Question: I update my Mac to 1.9.4 and install Xcode 6, I created a new project and copy 'UIBubbleTable' source from the project which I used this library before and still work fine according to my last time check.
The old project works fine with this library, but new project gets error.

I've added every requires framework but still error.
Here are my error logs, please help.
'''
CompileC /Users/vietnguyen/Library/Developer/Xcode/DerivedData/Troll_Kitty-gggxclyccrfjrdfavpkgnqibgoth/Build/Intermediates/Troll\ Kitty.build/Debug-iphoneos/Troll\ Kitty.build/Objects-normal/armv7/NSBubbleData.o Troll\ Kitty/NSBubbleData.m normal armv7 objective-c com.apple.compilers.llvm.clang.1_0.compiler
cd "/Users/vietnguyen/Desktop/Troll Kitty/Troll Kitty"
export LANG=en_US.US-ASCII
export PATH="/Applications/Xcode.app/Contents/Developer/Platforms/iPhoneOS.platform/Developer/usr/bin:/Applications/Xcode.app/Contents/Developer/usr/bin:/usr/bin:/bin:/usr/sbin:/sbin"
/Applications/Xcode.app/Contents/Developer/Toolchains/XcodeDefault.xctoolchain/usr/bin/clang -x objective-c -arch armv7 -fmessage-length=0 -fdiagnostics-show-note-include-stack -fmacro-backtrace-limit=0 -std=gnu99 -fobjc-arc -Wno-trigraphs -fpascal-strings -O0 -Wno-missing-field-initializers -Wno-missing-prototypes -Werror=return-type -Wunreachable-code -Wno-implicit-atomic-properties -Werror=deprecated-objc-isa-usage -Werror=objc-root-class -Wno-receiver-is-weak -Wno-arc-repeated-use-of-weak -Wduplicate-method-match -Wno-missing-braces -Wparentheses -Wswitch -Wunused-function -Wno-unused-label -Wno-unused-parameter -Wunused-variable -Wunused-value -Wempty-body -Wconditional-uninitialized -Wno-unknown-pragmas -Wno-shadow -Wno-four-char-constants -Wno-conversion -Wconstant-conversion -Wint-conversion -Wbool-conversion -Wenum-conversion -Wshorten-64-to-32 -Wpointer-sign -Wno-newline-eof -Wno-selector -Wno-strict-selector-match -Wundeclared-selector -Wno-deprecated-implementations -DDEBUG=1 -DOBJC_OLD_DISPATCH_PROTOTYPES=0 -isysroot /Applications/Xcode.app/Contents/Developer/Platforms/iPhoneOS.platform/Developer/SDKs/iPhoneOS8.0.sdk -fstrict-aliasing -Wprotocol -Wdeprecated-declarations -g -Wno-sign-conversion -miphoneos-version-min=7.1 -iquote /Users/vietnguyen/Library/Developer/Xcode/DerivedData/Troll_Kitty-gggxclyccrfjrdfavpkgnqibgoth/Build/Intermediates/Troll\ Kitty.build/Debug-iphoneos/Troll\ Kitty.build/Troll\ Kitty-generated-files.hmap -I/Users/vietnguyen/Library/Developer/Xcode/DerivedData/Troll_Kitty-gggxclyccrfjrdfavpkgnqibgoth/Build/Intermediates/Troll\ Kitty.build/Debug-iphoneos/Troll\ Kitty.build/Troll\ Kitty-own-target-headers.hmap -I/Users/vietnguyen/Library/Developer/Xcode/DerivedData/Troll_Kitty-gggxclyccrfjrdfavpkgnqibgoth/Build/Intermediates/Troll\ Kitty.build/Debug-iphoneos/Troll\ Kitty.build/Troll\ Kitty-all-target-headers.hmap -iquote /Users/vietnguyen/Library/Developer/Xcode/DerivedData/Troll_Kitty-gggxclyccrfjrdfavpkgnqibgoth/Build/Intermediates/Troll\ Kitty.build/Debug-iphoneos/Troll\ Kitty.build/Troll\ Kitty-project-headers.hmap -I/Users/vietnguyen/Library/Developer/Xcode/DerivedData/Troll_Kitty-gggxclyccrfjrdfavpkgnqibgoth/Build/Products/Debug-iphoneos/include -I/Applications/Xcode.app/Contents/Developer/Toolchains/XcodeDefault.xctoolchain/usr/include -I/Users/vietnguyen/Library/Developer/Xcode/DerivedData/Troll_Kitty-gggxclyccrfjrdfavpkgnqibgoth/Build/Intermediates/Troll\ Kitty.build/Debug-iphoneos/Troll\ Kitty.build/DerivedSources/armv7 -I/Users/vietnguyen/Library/Developer/Xcode/DerivedData/Troll_Kitty-gggxclyccrfjrdfavpkgnqibgoth/Build/Intermediates/Troll\ Kitty.build/Debug-iphoneos/Troll\ Kitty.build/DerivedSources -F/Users/vietnguyen/Library/Developer/Xcode/DerivedData/Troll_Kitty-gggxclyccrfjrdfavpkgnqibgoth/Build/Products/Debug-iphoneos -MMD -MT dependencies -MF /Users/vietnguyen/Library/Developer/Xcode/DerivedData/Troll_Kitty-gggxclyccrfjrdfavpkgnqibgoth/Build/Intermediates/Troll\ Kitty.build/Debug-iphoneos/Troll\ Kitty.build/Objects-normal/armv7/NSBubbleData.d --serialize-diagnostics /Users/vietnguyen/Library/Developer/Xcode/DerivedData/Troll_Kitty-gggxclyccrfjrdfavpkgnqibgoth/Build/Intermediates/Troll\ Kitty.build/Debug-iphoneos/Troll\ Kitty.build/Objects-normal/armv7/NSBubbleData.dia -c /Users/vietnguyen/Desktop/Troll\ Kitty/Troll\ Kitty/Troll\ Kitty/NSBubbleData.m -o /Users/vietnguyen/Library/Developer/Xcode/DerivedData/Troll_Kitty-gggxclyccrfjrdfavpkgnqibgoth/Build/Intermediates/Troll\ Kitty.build/Debug-iphoneos/Troll\ Kitty.build/Objects-normal/armv7/NSBubbleData.o
In file included from /Users/vietnguyen/Desktop/Troll Kitty/Troll Kitty/Troll Kitty/NSBubbleData.m:11:
/Users/vietnguyen/Desktop/Troll Kitty/Troll Kitty/Troll Kitty/NSBubbleData.h:23:41: error: unknown type name 'UIView'
@property (readonly, nonatomic, strong) UIView *view;
^
/Users/vietnguyen/Desktop/Troll Kitty/Troll Kitty/Troll Kitty/NSBubbleData.h:23:1: error: property with 'retain (or strong)' attribute must be of object type
@property (readonly, nonatomic, strong) UIView *view;
^
/Users/vietnguyen/Desktop/Troll Kitty/Troll Kitty/Troll Kitty/NSBubbleData.h:24:33: error: unknown type name 'UIEdgeInsets'
@property (readonly, nonatomic) UIEdgeInsets insets;
^
/Users/vietnguyen/Desktop/Troll Kitty/Troll Kitty/Troll Kitty/NSBubbleData.h:25:31: error: unknown type name 'UIImage'
@property (nonatomic, strong) UIImage *avatar;
^
/Users/vietnguyen/Desktop/Troll Kitty/Troll Kitty/Troll Kitty/NSBubbleData.h:25:1: error: property with 'retain (or strong)' attribute must be of object type
@property (nonatomic, strong) UIImage *avatar;
^
/Users/vietnguyen/Desktop/Troll Kitty/Troll Kitty/Troll Kitty/NSBubbleData.h:27:31: error: unknown type name 'UIImageView'
@property (nonatomic, strong) UIImageView *viewAvatar;
^
/Users/vietnguyen/Desktop/Troll Kitty/Troll Kitty/Troll Kitty/NSBubbleData.h:27:1: error: property with 'retain (or strong)' attribute must be of object type
@property (nonatomic, strong) UIImageView *viewAvatar;
^
/Users/vietnguyen/Desktop/Troll Kitty/Troll Kitty/Troll Kitty/NSBubbleData.h:31:22: error: expected a type
- (id)initWithImage:(UIImage *)image date:(NSDate *)date type:(NSBubbleType)type;
^
/Users/vietnguyen/Desktop/Troll Kitty/Troll Kitty/Troll Kitty/NSBubbleData.h:32:22: error: expected a type
+ (id)dataWithImage:(UIImage *)image date:(NSDate *)date type:(NSBubbleType)type;
^
/Users/vietnguyen/Desktop/Troll Kitty/Troll Kitty/Troll Kitty/NSBubbleData.h:33:21: error: expected a type
- (id)initWithView:(UIView *)view date:(NSDate *)date type:(NSBubbleType)type insets:(UIEdgeInsets)insets;
^
/Users/vietnguyen/Desktop/Troll Kitty/Troll Kitty/Troll Kitty/NSBubbleData.h:33:87: error: expected a type
- (id)initWithView:(UIView *)view date:(NSDate *)date type:(NSBubbleType)type insets:(UIEdgeInsets)insets;
^
/Users/vietnguyen/Desktop/Troll Kitty/Troll Kitty/Troll Kitty/NSBubbleData.h:34:21: error: expected a type
+ (id)dataWithView:(UIView *)view date:(NSDate *)date type:(NSBubbleType)type insets:(UIEdgeInsets)insets;
^
/Users/vietnguyen/Desktop/Troll Kitty/Troll Kitty/Troll Kitty/NSBubbleData.h:34:87: error: expected a type
+ (id)dataWithView:(UIView *)view date:(NSDate *)date type:(NSBubbleType)type insets:(UIEdgeInsets)insets;
^
/Users/vietnguyen/Desktop/Troll Kitty/Troll Kitty/Troll Kitty/NSBubbleData.m:46:7: error: unknown type name 'UIEdgeInsets'
const UIEdgeInsets textInsetsMine = {5, 10, 11, 17};
^
/Users/vietnguyen/Desktop/Troll Kitty/Troll Kitty/Troll Kitty/NSBubbleData.m:47:7: error: unknown type name 'UIEdgeInsets'
const UIEdgeInsets textInsetsSomeone = {5, 15, 11, 10};
^
/Users/vietnguyen/Desktop/Troll Kitty/Troll Kitty/Troll Kitty/NSBubbleData.m:102:7: error: unknown type name 'UIEdgeInsets'
const UIEdgeInsets imageInsetsMine = {11, 13, 16, 22};
^
/Users/vietnguyen/Desktop/Troll Kitty/Troll Kitty/Troll Kitty/NSBubbleData.m:103:7: error: unknown type name 'UIEdgeInsets'
const UIEdgeInsets imageInsetsSomeone = {11, 18, 16, 14};
^
/Users/vietnguyen/Desktop/Troll Kitty/Troll Kitty/Troll Kitty/NSBubbleData.m:105:22: error: expected a type
+ (id)dataWithImage:(UIImage *)image date:(NSDate *)date type:(NSBubbleType)type
^
/Users/vietnguyen/Desktop/Troll Kitty/Troll Kitty/Troll Kitty/NSBubbleData.m:114:22: error: expected a type
- (id)initWithImage:(UIImage *)image date:(NSDate *)date type:(NSBubbleType)type
^
fatal error: too many errors emitted, stopping now [-ferror-limit=]
20 errors generated.
'''
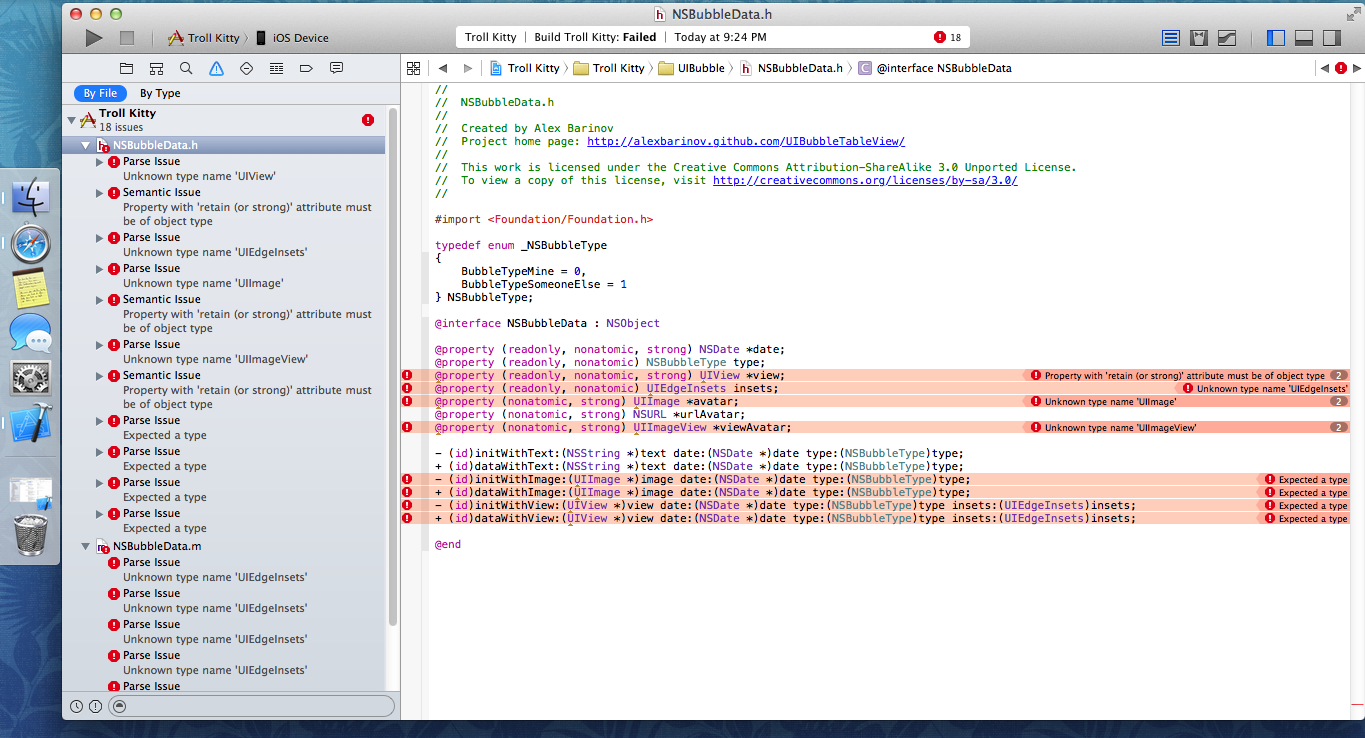
Answer: It looks like that library expects a .pch file which imports UIKit/UIKit.h (see UIBubbleTableViewExample-Prefix.pch in the example directory). You can either add a similar pch file to your project. Or you can add the following to the header files where you are seeing those errors:
'''
#import <UIKit/UIKit.h>
'''